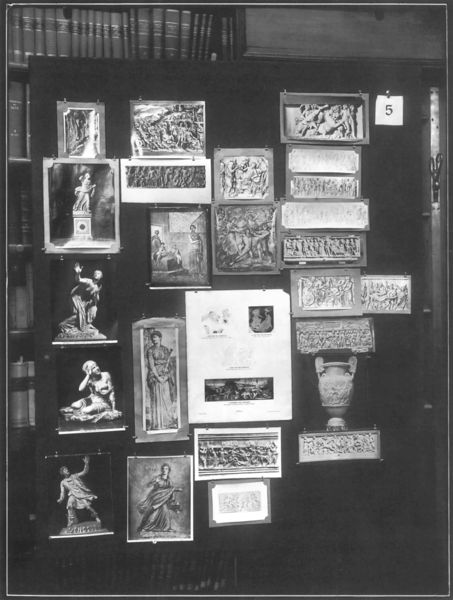
Titel: Mnemosyne (Bilderatlas, Fotos der Tafeln)
Künstler: Aby Warburg
Institution: London, The Warburg Institute Archive ©
Schlagwörter: blätter, weiß, frau, marmor, schwarz, wand, stein, bild, fünf, figur, kelch, krug, skulptur, statue, vase, relief, schrift, bilder, bilderrahmen, bücher, fotos, figuren, foto, antike, buch, schwarzweiß, kasten, seiten, skulpturen, bibliothek, pokal, postkarte, helden, urne, relieff, stele, kästen, tafeln, 5, reliefbilder, maemor